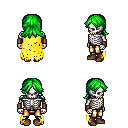
a pixel art fantasy rpg character, male body template, skeleton, yellow tattered cape, gold greaves, green loose hair, leather bracers, brown shoes, four views (front, back, left, right), 2x2 character sprite sheet, small pixel art, hard edges, no anti-aliasing